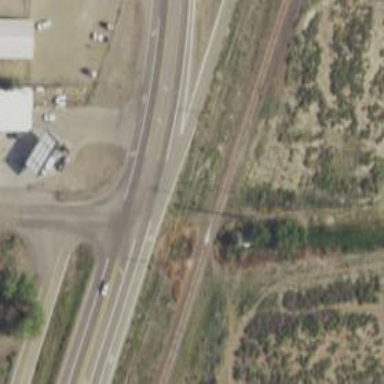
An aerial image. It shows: Smoothly paved trunk highway with grade 1 track type.